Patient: sex M, age 72
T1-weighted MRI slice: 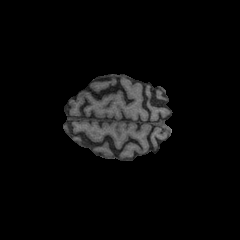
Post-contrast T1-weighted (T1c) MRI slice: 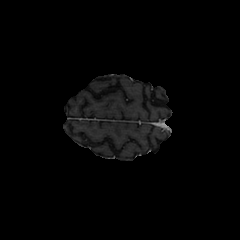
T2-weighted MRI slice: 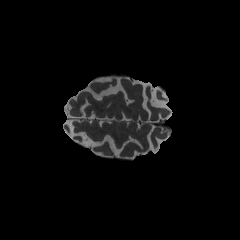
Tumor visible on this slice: no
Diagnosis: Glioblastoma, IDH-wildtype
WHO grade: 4